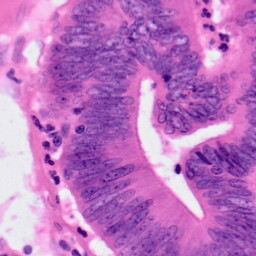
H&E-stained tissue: Colon